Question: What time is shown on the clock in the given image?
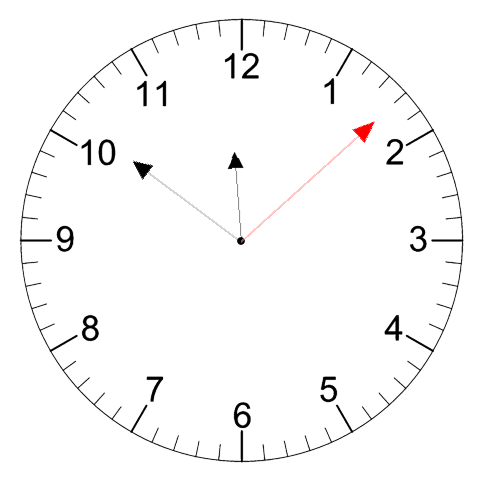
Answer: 11:51:08